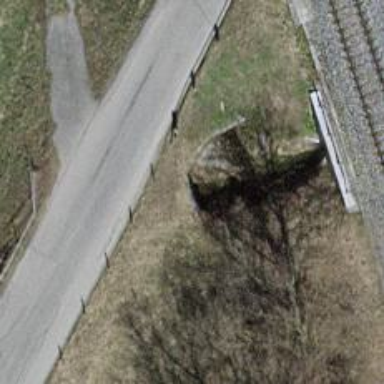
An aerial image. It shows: Culvert tunnel that serves as drain for the waterway.